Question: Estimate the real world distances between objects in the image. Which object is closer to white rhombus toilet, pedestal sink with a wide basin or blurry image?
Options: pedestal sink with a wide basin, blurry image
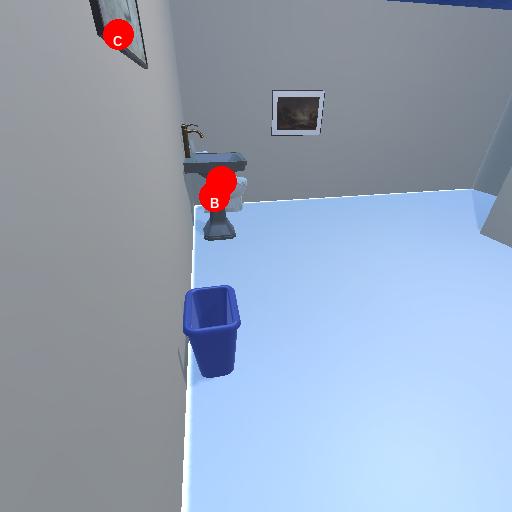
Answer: pedestal sink with a wide basin